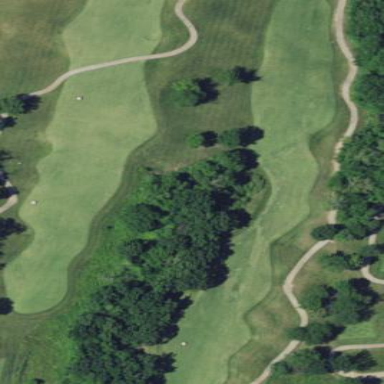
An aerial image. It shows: Grassy area designated as golf fairway.